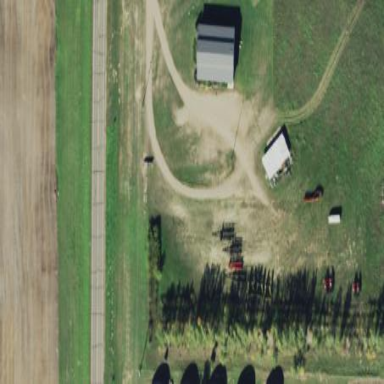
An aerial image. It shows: Unpaved service road.